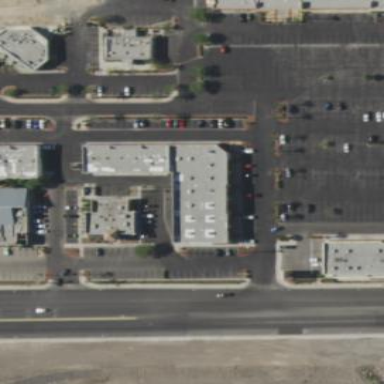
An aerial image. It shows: Retail building.